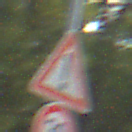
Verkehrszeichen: Gefahrenstelle
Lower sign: Geschwindigkeit30
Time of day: MorningAfternoon
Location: Outdoor (Suburban)
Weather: Clear
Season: NotSpecified
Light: Natural